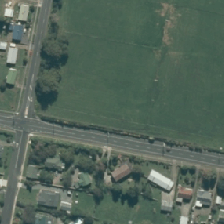
Land cover: urban_parkland